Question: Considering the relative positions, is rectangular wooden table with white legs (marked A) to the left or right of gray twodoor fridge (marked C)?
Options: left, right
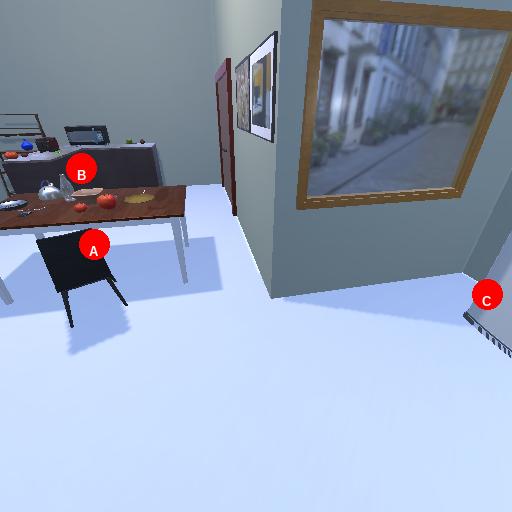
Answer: left